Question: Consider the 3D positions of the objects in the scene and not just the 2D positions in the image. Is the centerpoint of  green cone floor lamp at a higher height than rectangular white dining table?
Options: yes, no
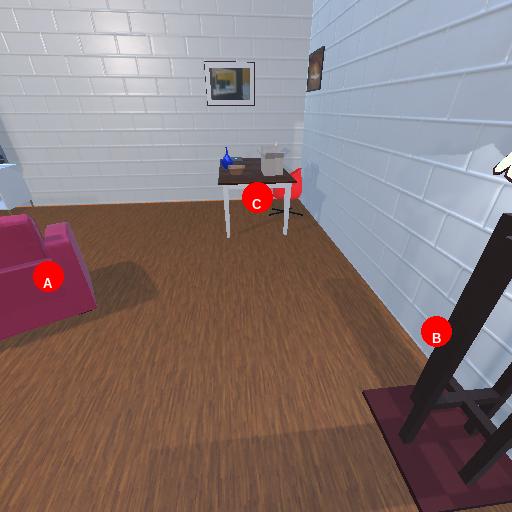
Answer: yes